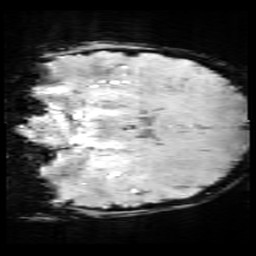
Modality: SWI
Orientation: coronal
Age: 9
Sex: male
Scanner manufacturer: siemens
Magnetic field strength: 3 T
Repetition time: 0.027 s
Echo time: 0.02 s